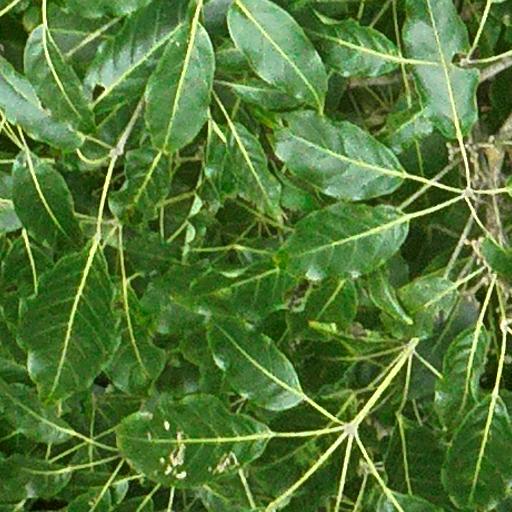
Species: Handroanthus guayacan
GBIF accepted scientific name: Handroanthus guayacan
Crown area (m\u00b2): 214.79